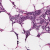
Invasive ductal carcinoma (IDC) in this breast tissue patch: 0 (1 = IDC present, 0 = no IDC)